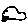
Label: car